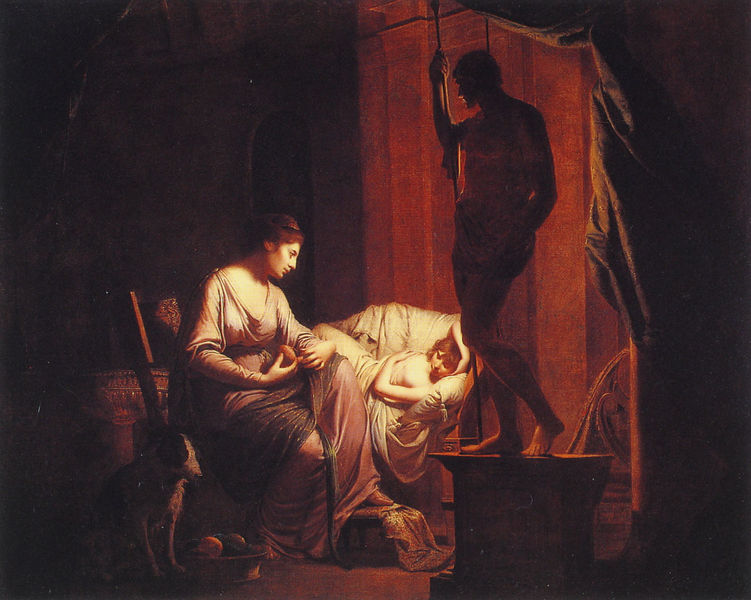
Titel: Penelope unravelling her web by lamp-light
Institution: Los Angeles, The J. Paul Getty Museum
Schlagwörter: dunkel, mann, schatten, frauen, mädchen, frau, hell, kleid, licht, nacht, stuhl, tisch, zimmer, gebäude, hund, obst, rot, schüssel, sockel, gewand, sitzend, tücher, kind, mutter, kontrast, früchte, statue, sofa, zuschauer, mauer, lanze, kerze, bett, korb, podest, junge, liegend, krank, besorgt, bedrohung, antik, krankheit, nachtwache, obstkorb, wachen, antikisch, hasu, römisch, galatea, hee